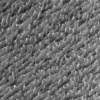
Atmospheric dust classification: not_dusty